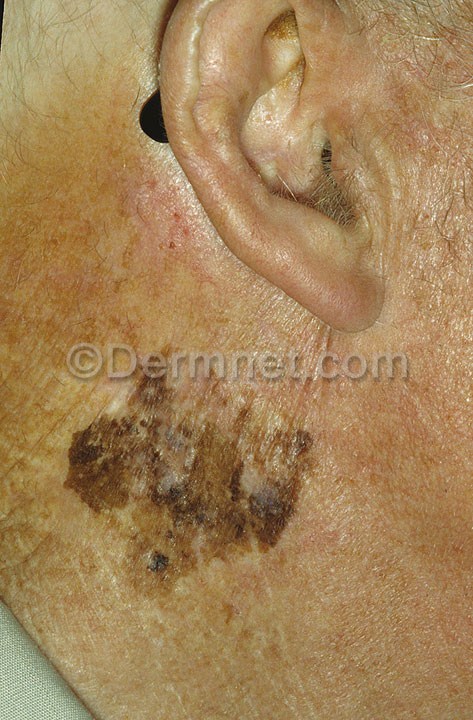
Disease: Melanoma Skin Cancer Nevi and Moles